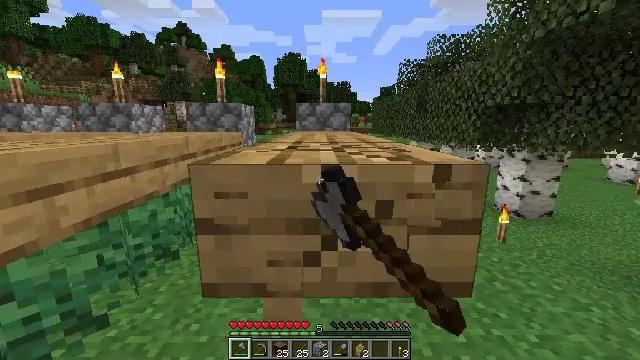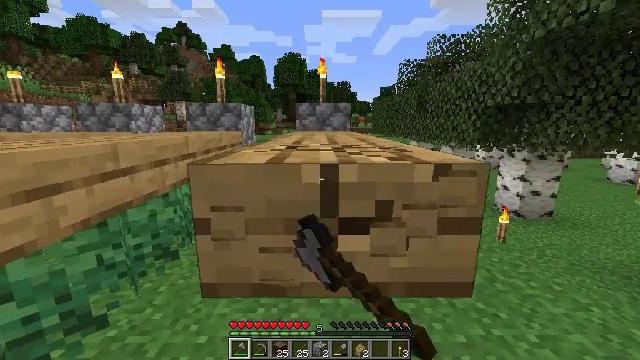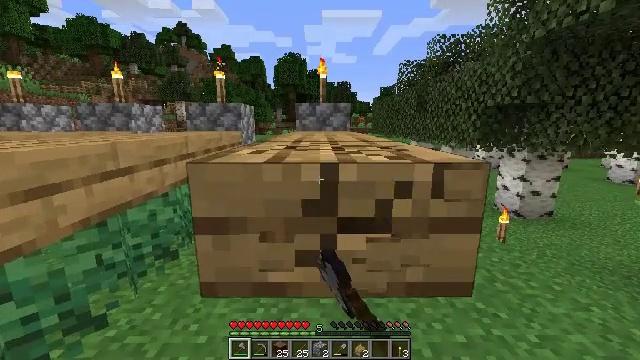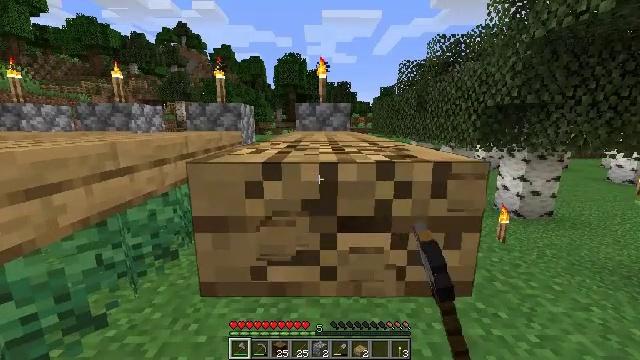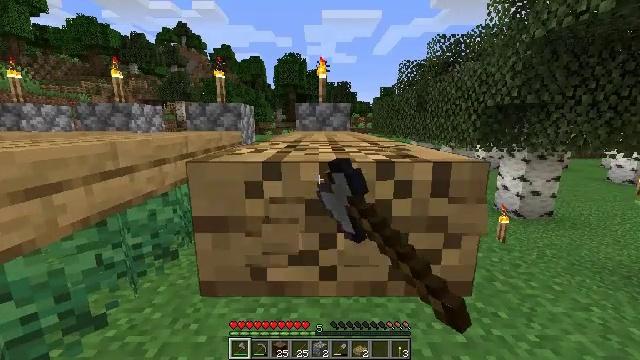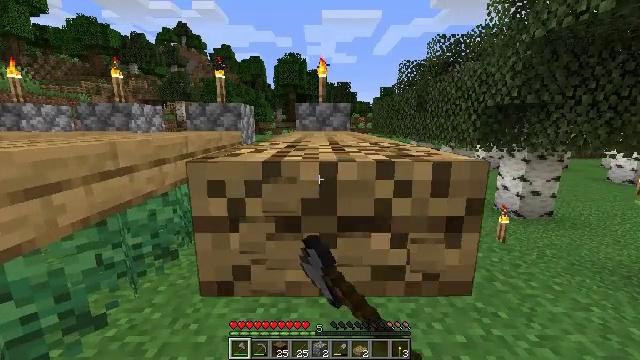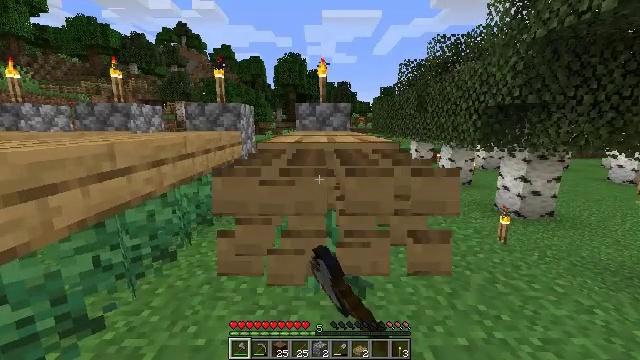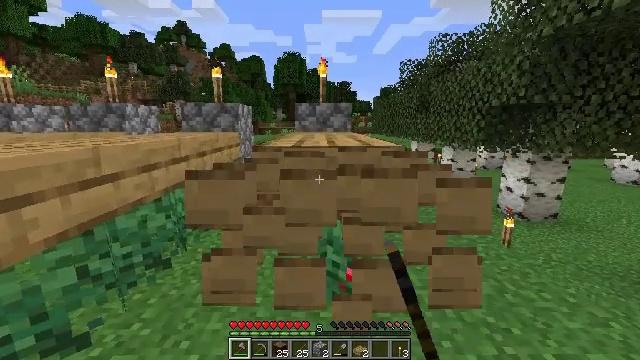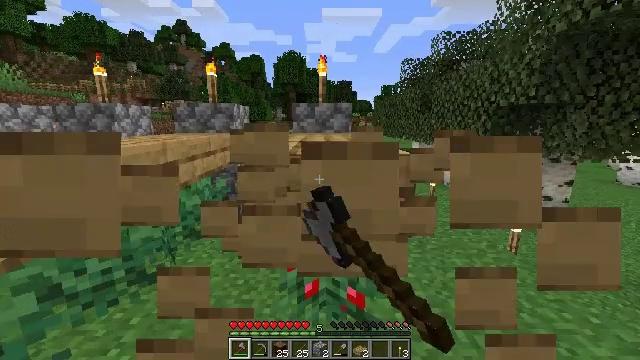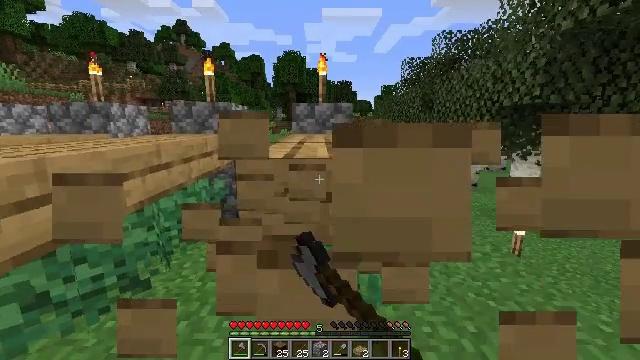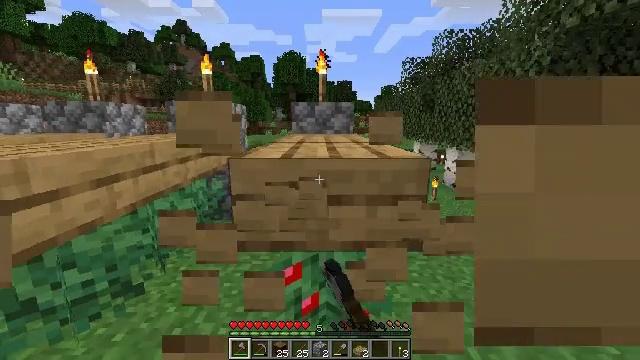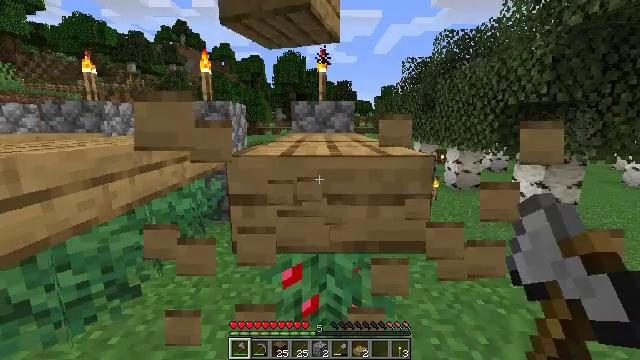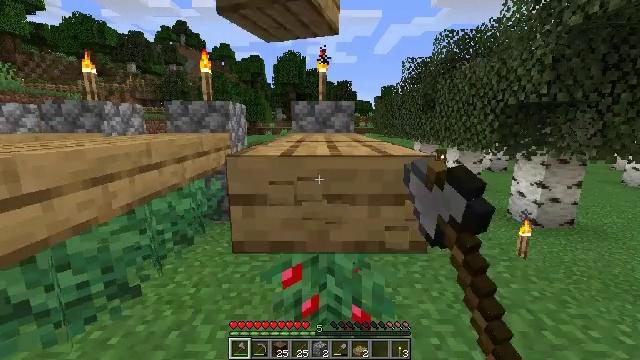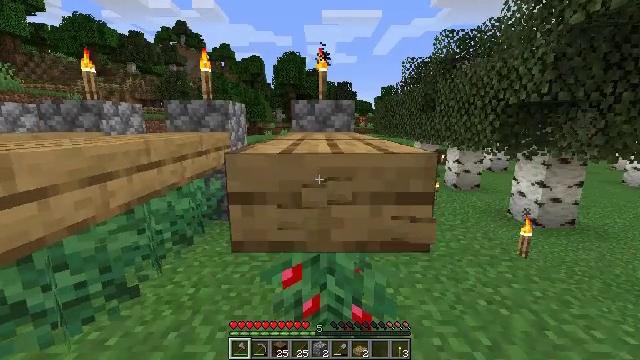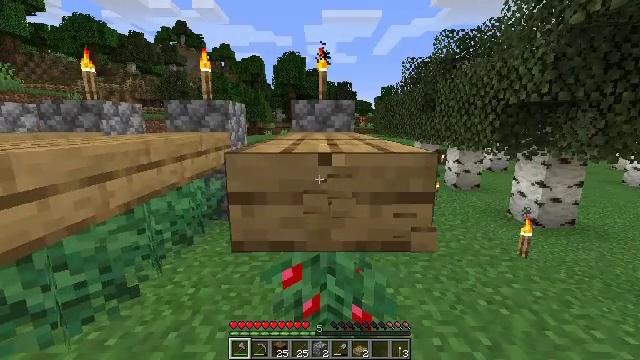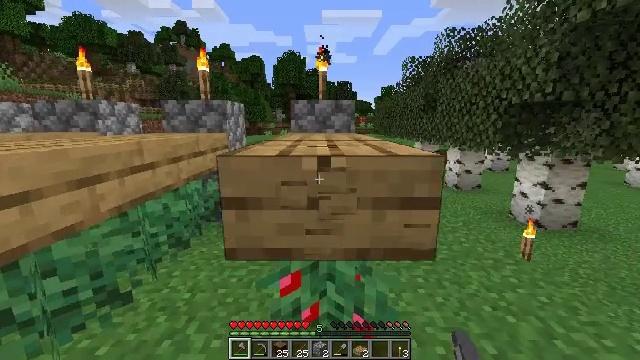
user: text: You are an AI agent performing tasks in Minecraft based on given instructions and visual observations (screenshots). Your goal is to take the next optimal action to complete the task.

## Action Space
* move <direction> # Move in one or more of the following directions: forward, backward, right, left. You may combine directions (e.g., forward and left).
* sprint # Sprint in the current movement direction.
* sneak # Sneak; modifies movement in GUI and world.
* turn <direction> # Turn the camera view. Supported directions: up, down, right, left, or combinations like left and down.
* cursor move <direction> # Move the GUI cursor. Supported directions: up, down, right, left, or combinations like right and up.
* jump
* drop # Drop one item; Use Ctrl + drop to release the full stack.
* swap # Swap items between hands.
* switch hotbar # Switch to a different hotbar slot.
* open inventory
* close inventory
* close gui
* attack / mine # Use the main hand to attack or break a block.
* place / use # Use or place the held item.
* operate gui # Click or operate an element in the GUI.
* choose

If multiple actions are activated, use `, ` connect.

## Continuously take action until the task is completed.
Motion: motion action
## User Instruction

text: Break the oak slab to get it back.
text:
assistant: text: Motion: attack / mine
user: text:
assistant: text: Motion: attack / mine
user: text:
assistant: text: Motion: attack / mine
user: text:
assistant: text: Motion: attack / mine
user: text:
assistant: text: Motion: attack / mine
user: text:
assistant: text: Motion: move forward, attack / mine
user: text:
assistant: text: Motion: move forward, attack / mine
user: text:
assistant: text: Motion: move forward, attack / mine
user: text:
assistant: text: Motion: attack / mine
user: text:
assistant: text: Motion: attack / mine
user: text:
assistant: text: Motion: attack / mine
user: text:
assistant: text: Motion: attack / mine
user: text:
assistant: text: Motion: attack / mine
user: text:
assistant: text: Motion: attack / mine
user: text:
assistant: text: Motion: move forward, attack / mine
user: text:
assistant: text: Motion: move forward, attack / mine
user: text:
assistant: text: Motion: move forward, attack / mine
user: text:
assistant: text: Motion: attack / mine
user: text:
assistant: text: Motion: attack / mine
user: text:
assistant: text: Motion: attack / mine
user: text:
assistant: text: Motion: attack / mine
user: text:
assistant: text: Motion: attack / mine
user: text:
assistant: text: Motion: attack / mine
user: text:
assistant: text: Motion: attack / mine
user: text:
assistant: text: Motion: attack / mine
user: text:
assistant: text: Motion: attack / mine
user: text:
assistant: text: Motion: attack / mine
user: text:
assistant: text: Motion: attack / mine
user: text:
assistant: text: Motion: attack / mine
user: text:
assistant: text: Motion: attack / mine